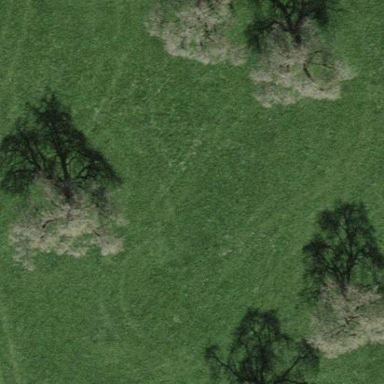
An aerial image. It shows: Orchard.